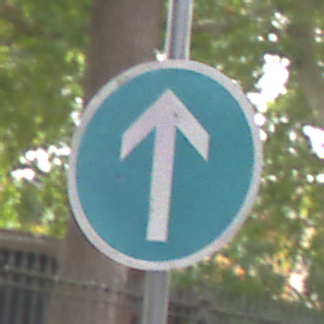
Verkehrszeichen: VorgeschriebeneFahrtrichtungGeradeaus
Umgebung: Outdoor, Urban
Tageszeit: MorningAfternoon
Wetter: Overcast
Licht: Natural
Jahreszeit: NotSpecified
Kontrast: LowContrast